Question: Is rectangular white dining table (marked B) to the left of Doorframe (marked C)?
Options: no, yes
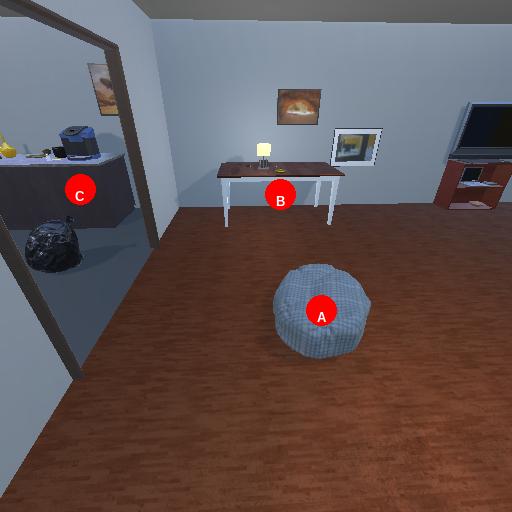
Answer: no